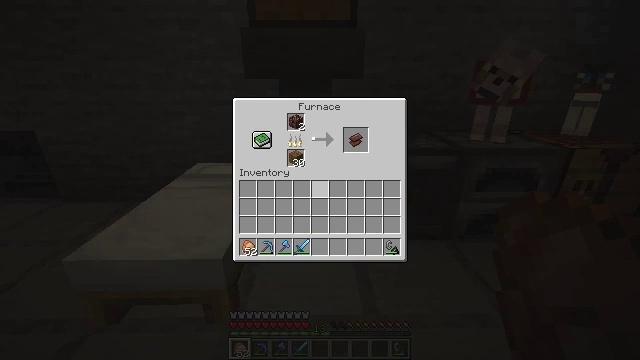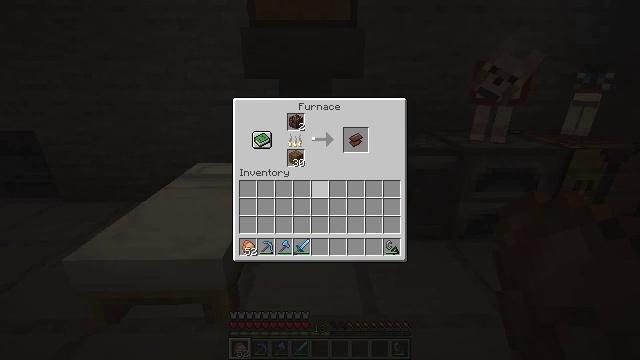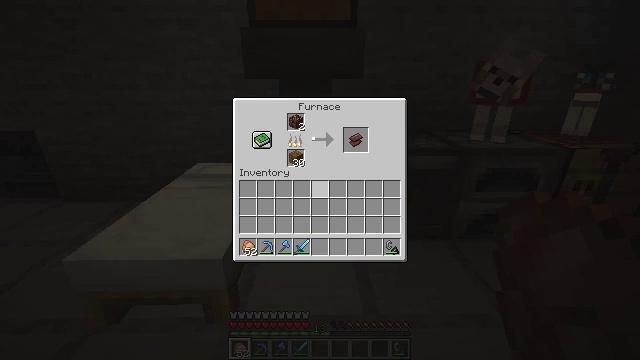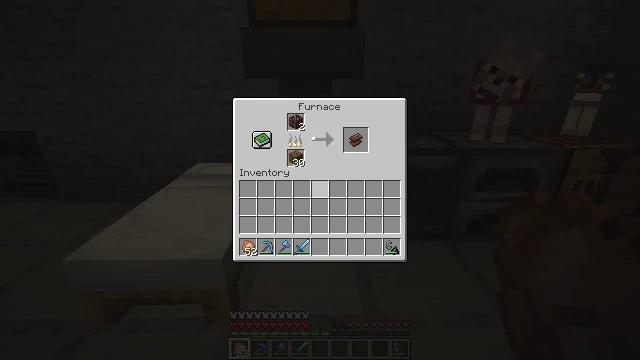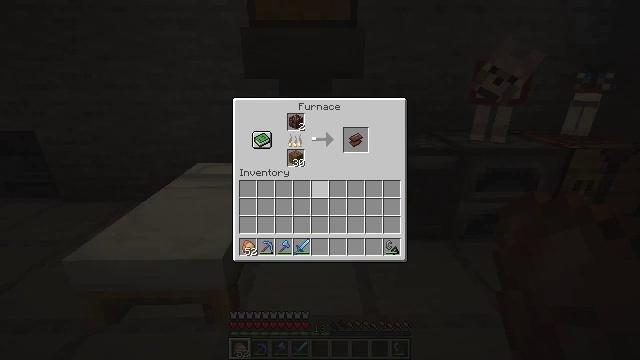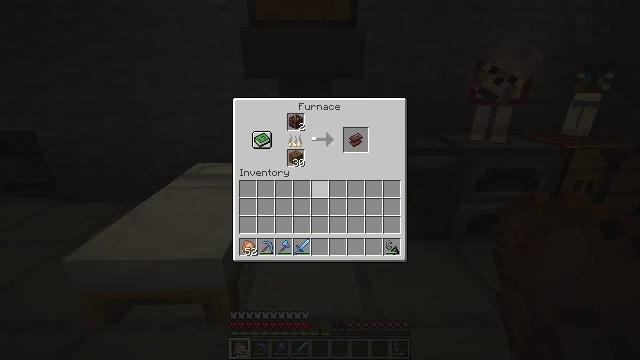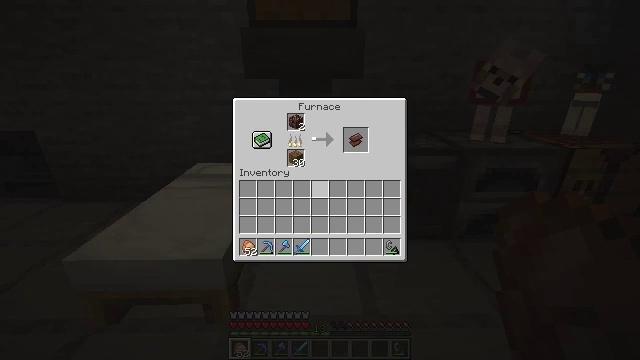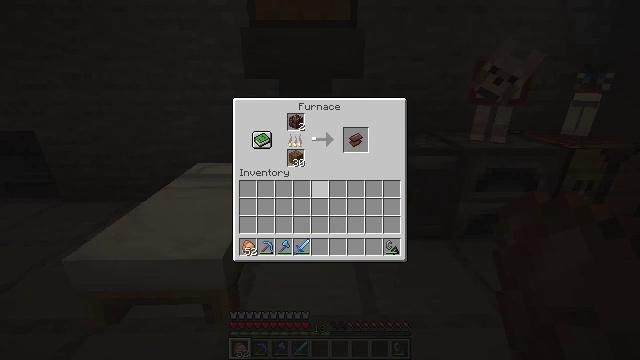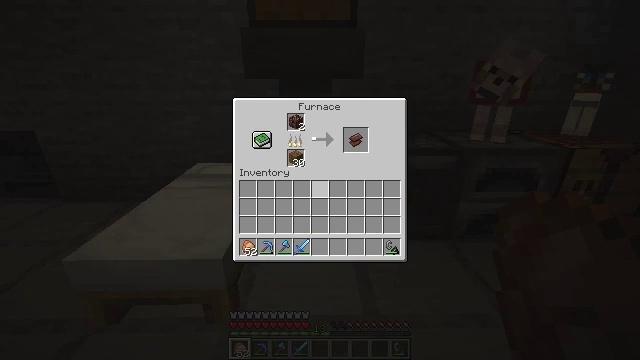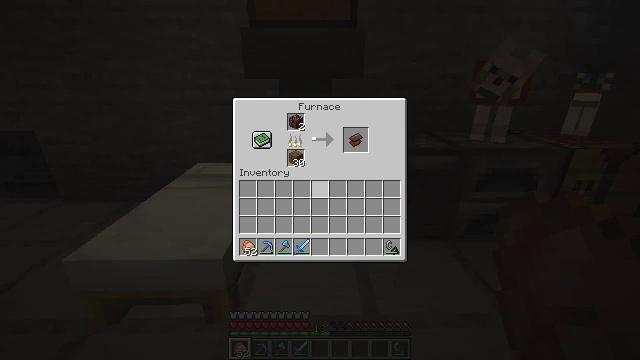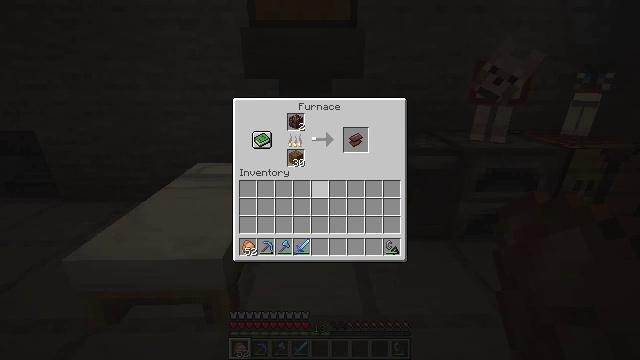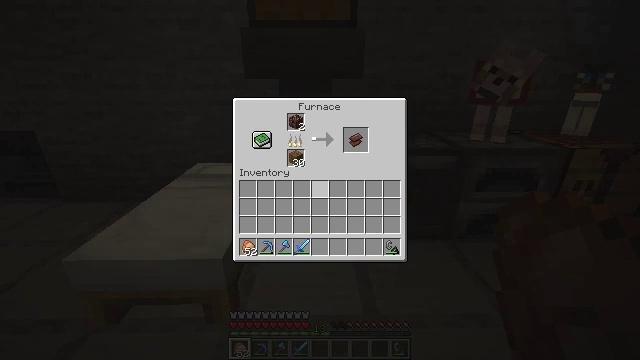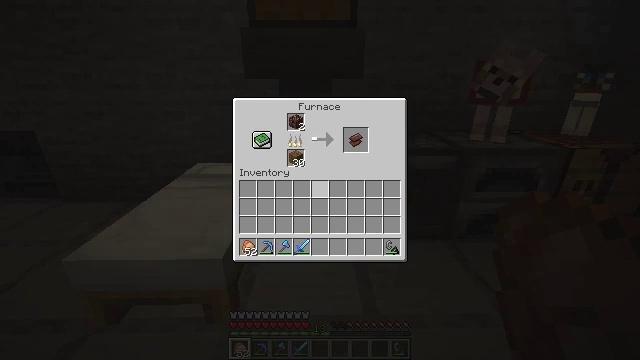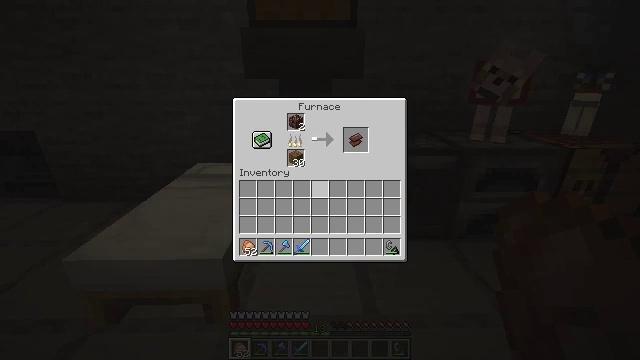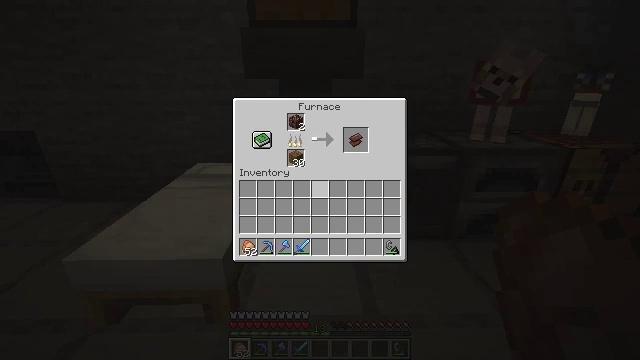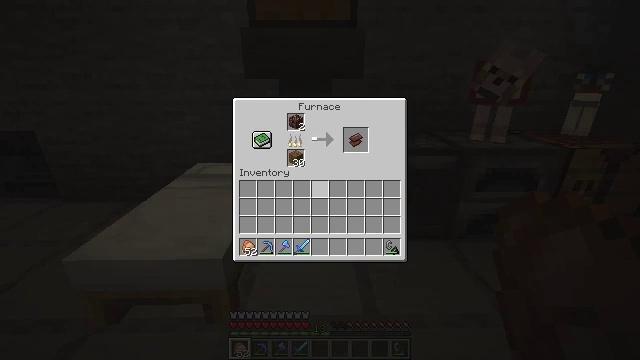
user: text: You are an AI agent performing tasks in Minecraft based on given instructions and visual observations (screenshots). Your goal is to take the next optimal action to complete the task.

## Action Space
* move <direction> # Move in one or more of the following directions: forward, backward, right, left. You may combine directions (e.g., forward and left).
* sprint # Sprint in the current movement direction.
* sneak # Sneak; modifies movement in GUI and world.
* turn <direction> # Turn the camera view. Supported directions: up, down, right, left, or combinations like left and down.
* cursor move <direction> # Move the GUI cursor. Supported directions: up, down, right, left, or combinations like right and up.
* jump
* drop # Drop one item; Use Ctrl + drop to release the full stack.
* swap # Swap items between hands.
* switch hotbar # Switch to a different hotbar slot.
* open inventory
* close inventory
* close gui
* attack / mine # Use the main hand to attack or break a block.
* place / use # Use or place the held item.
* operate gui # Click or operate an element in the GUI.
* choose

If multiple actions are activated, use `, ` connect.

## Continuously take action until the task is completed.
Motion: motion action
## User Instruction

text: Use ancient debris in the furnace to create netherite scrap.
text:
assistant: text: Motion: no_op
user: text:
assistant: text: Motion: no_op
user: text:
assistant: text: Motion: no_op
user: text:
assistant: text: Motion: no_op
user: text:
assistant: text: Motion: no_op
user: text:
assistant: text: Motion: no_op
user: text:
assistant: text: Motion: no_op
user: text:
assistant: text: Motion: no_op
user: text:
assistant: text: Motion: no_op
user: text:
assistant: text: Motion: no_op
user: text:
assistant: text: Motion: no_op
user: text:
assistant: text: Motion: no_op
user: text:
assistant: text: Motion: no_op
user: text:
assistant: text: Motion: no_op
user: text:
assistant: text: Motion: no_op
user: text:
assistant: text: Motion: no_op
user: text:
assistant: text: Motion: no_op
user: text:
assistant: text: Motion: no_op
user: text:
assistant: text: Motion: no_op
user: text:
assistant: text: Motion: no_op
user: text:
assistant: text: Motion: no_op
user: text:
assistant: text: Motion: no_op
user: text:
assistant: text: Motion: no_op
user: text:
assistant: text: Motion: no_op
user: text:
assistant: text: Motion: no_op
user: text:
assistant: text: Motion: no_op
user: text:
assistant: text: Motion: no_op
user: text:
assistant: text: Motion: no_op
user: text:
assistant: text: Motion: no_op
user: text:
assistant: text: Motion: no_op